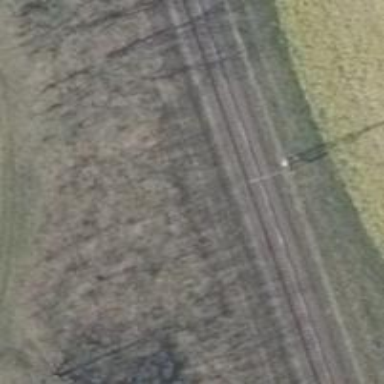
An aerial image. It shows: Milestone along the railway with catenary mast.